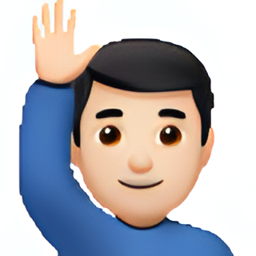
Name: man raising hand type 1 2
Emoji: 🙋🏻‍♂️
Group: People & Body
Sub-group: person-gesture